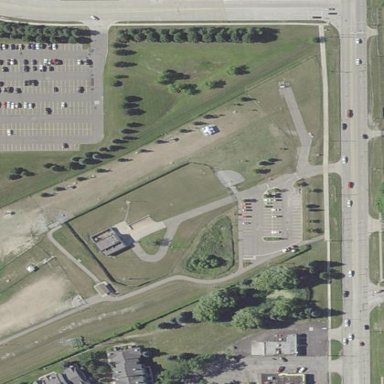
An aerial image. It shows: Dog park for leisure land.